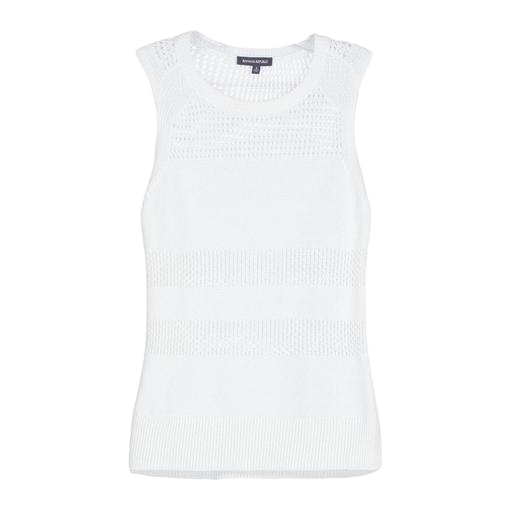
white nic+zoe penny top, white nic+zoe top, white nic+zoe, white background